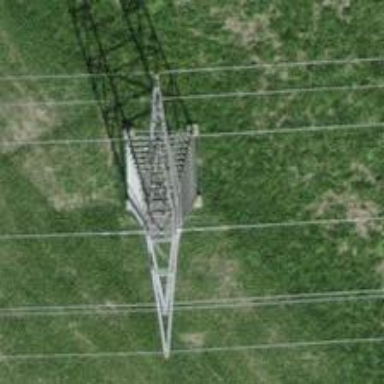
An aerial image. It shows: Lattice structure tower.